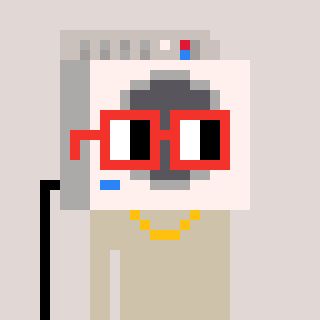
a pixel art character with square red glasses, a washing machine-shaped head and a bege-colored body on a warm background